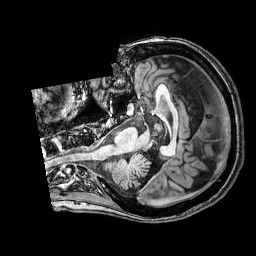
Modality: T1w
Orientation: axial
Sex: female
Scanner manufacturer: philips
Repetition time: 0.008116 s
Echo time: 0.00371 s